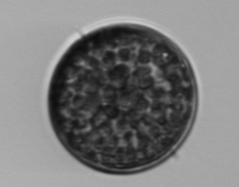
Label: Coscinodiscus